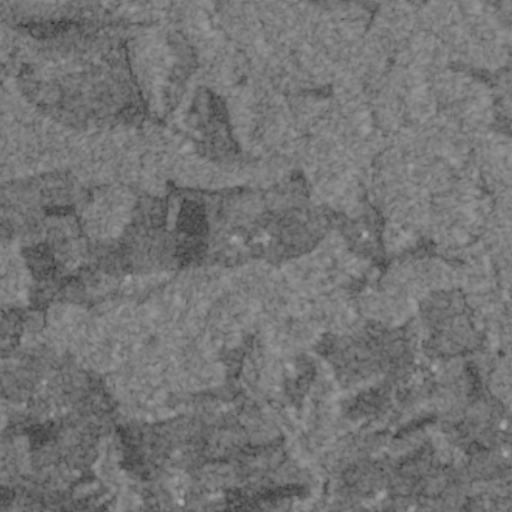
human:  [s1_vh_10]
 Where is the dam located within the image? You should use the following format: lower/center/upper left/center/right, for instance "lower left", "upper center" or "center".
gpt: The dam is located in the upper right of the image.
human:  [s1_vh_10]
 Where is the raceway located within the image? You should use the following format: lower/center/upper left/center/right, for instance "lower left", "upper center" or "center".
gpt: The raceway is located in the lower right of the image.
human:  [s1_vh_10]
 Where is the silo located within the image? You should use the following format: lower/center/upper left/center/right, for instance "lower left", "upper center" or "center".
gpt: The silo is located in the lower right of the image.
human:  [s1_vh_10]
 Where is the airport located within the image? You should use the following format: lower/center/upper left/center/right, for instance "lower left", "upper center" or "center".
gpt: There is no airport in the image.

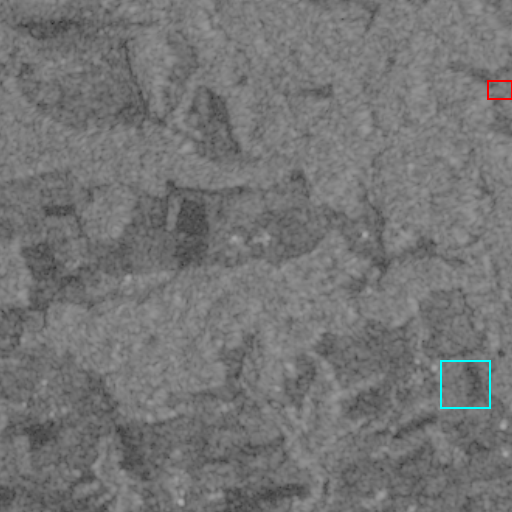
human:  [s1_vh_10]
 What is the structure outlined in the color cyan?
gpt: The structure outlined in cyan is a crop field.
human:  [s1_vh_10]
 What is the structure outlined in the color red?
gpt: The structure outlined in red is a park.
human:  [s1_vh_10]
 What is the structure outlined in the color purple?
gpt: There is no purple outline.